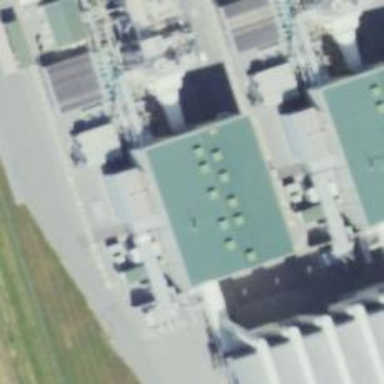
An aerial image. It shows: Gas-powered generator of the combined cycle type.